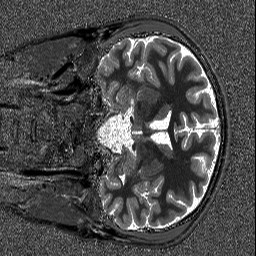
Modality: T1map
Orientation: coronal
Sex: male